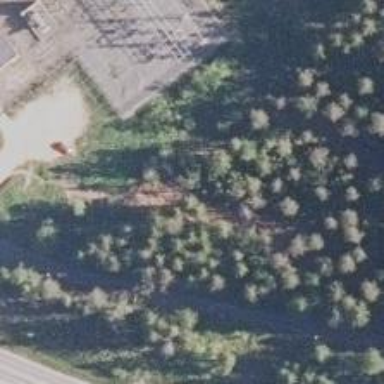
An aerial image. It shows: Disc golf basket.